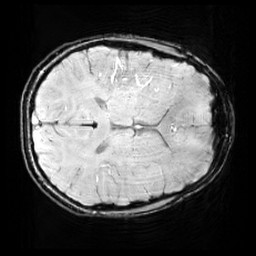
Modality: SWI
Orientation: axial
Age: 11
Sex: female
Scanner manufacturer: siemens
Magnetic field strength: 3 T
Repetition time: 0.027 s
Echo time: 0.02 s